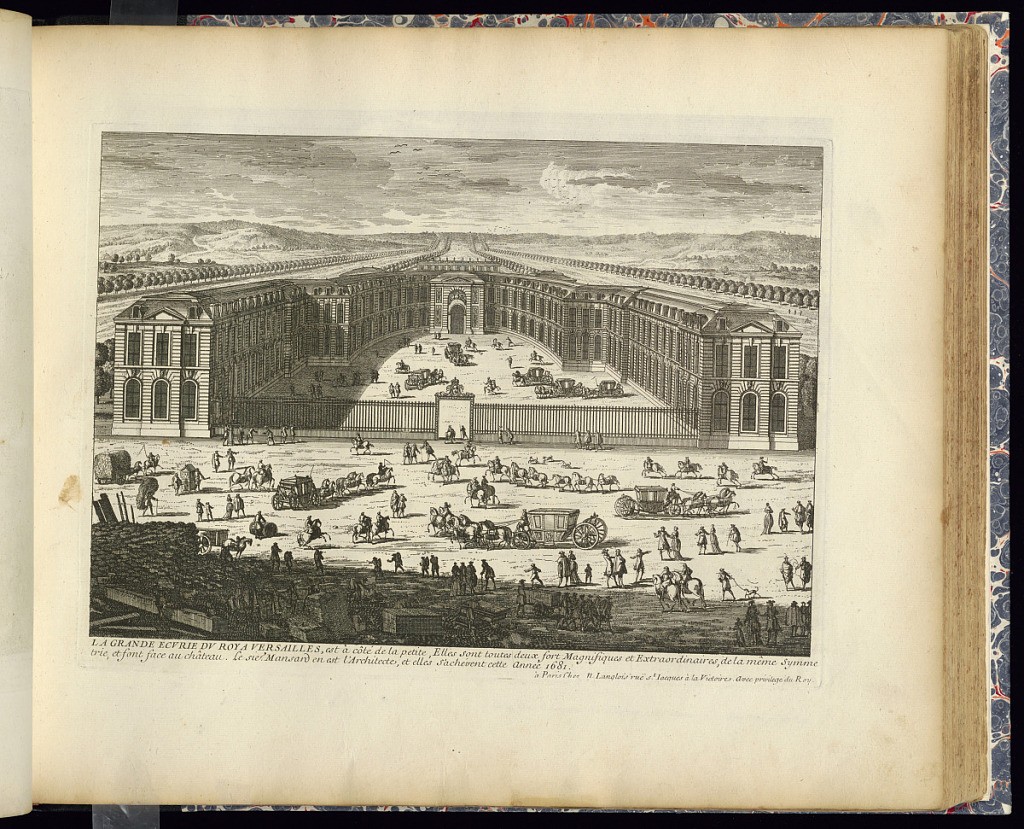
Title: LA GRANDE ECURIE DU ROY A VERSAILLES
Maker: Adam Perelle, French, 1638 – 1695
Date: ca. 1682–1703
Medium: Etching on laid paper
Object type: Print
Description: View of the great stables at Versailles, crescent-shaped building with a courtyard and gates. In the background, a large double tree-lined avenue. In the foreground and in the courtyard, figures, horseman, and horse-drawn carriages. The plate is titled with a description.